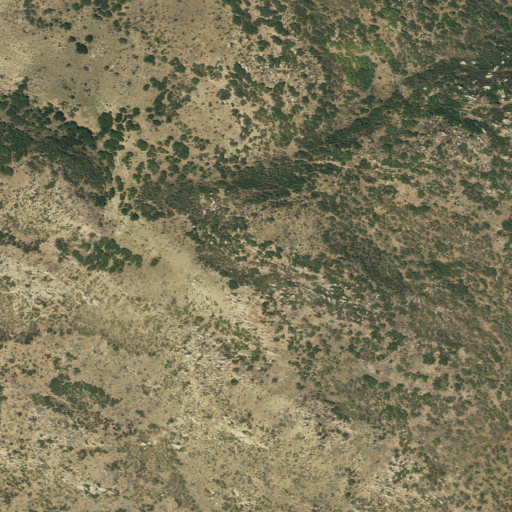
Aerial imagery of mountain in Utah named Bulldog Peak containing shrub, deciduous forest, and evergreen forest